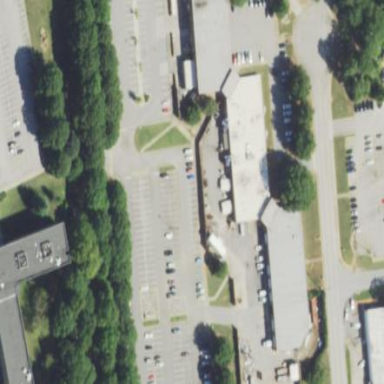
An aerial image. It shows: Parking area with surface.